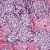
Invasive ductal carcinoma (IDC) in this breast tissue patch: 1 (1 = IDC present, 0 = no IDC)